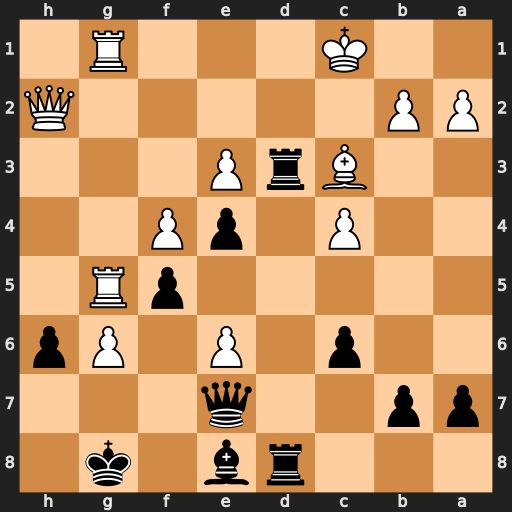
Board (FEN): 3rb1k1/pp2q3/2p1P1Pp/5pR1/2P1pP2/2BrP3/PP5Q/2K3R1
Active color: b
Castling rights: -
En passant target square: -
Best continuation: Rxc3+ bxc3 hxg5 Rh1 Qg7 Qh7+ Qxh7 gxh7+ Kh8